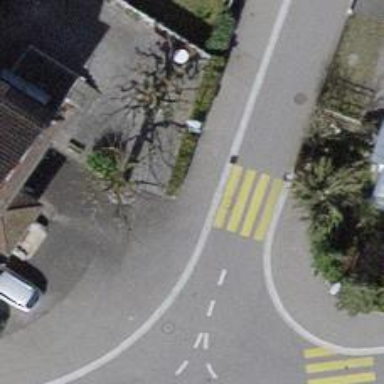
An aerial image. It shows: Uncontrolled zebra crossing with yellow markings on the road.